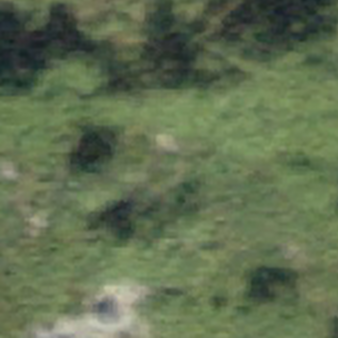
Label: other